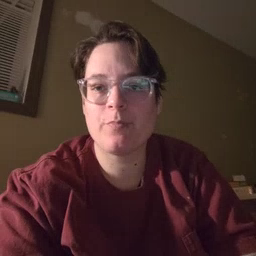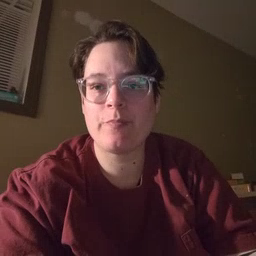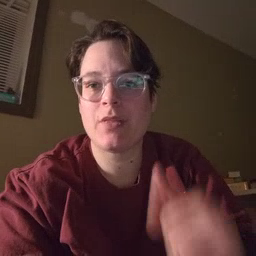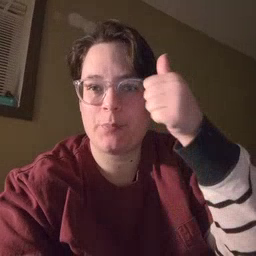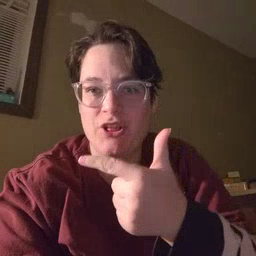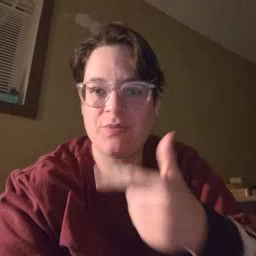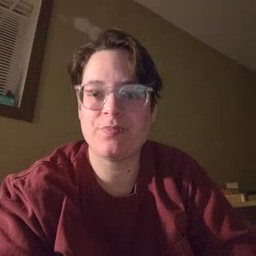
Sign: brother